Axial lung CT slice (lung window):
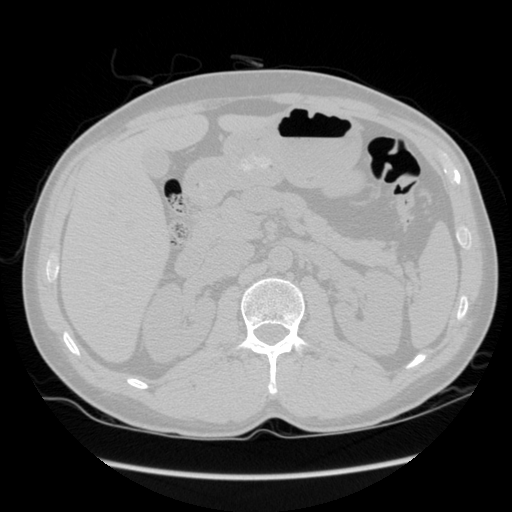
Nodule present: no